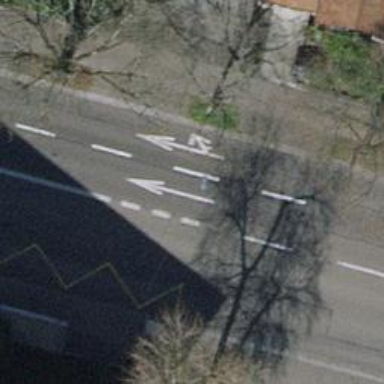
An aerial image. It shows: Public transport stop position.